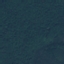
Label: Forest